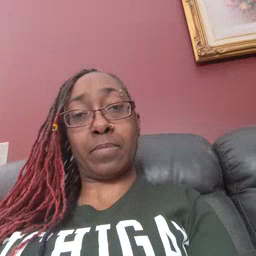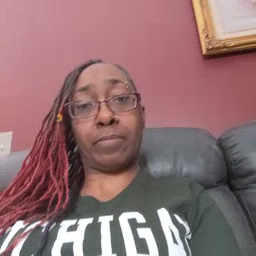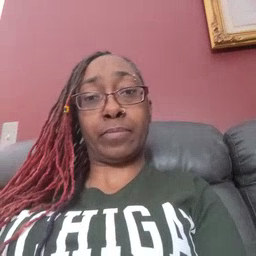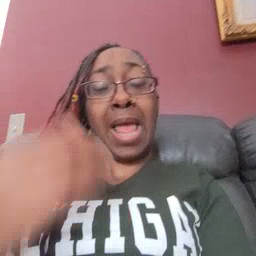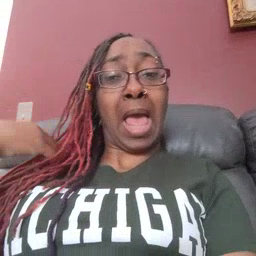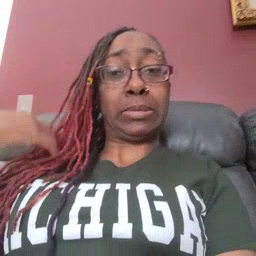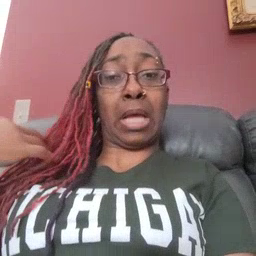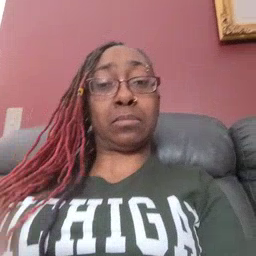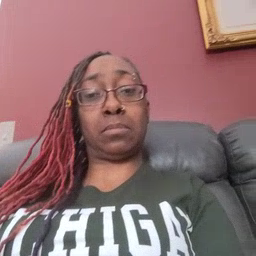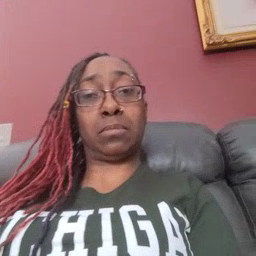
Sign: outside